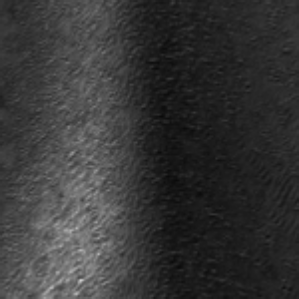
Label: frost